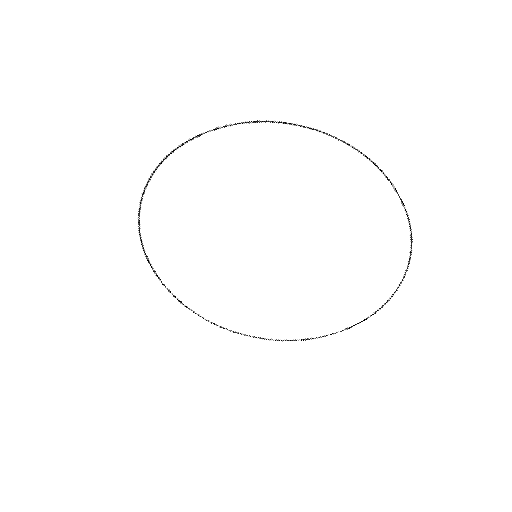
Crossing number: 0